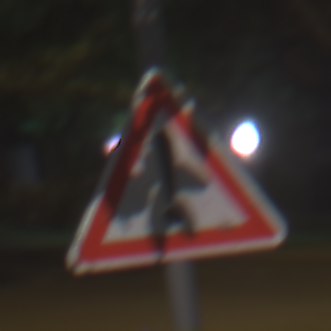
Verkehrszeichen: Gefahrenstelle
Umgebung: Outdoor, Suburban
Tageszeit: Night
Wetter: PartlyCloudy
Licht: Artificial
Jahreszeit: NotSpecified
Kontrast: HighContrast